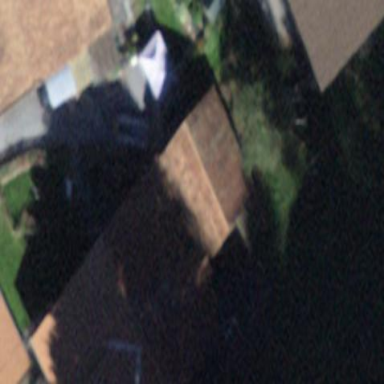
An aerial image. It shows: Barn.